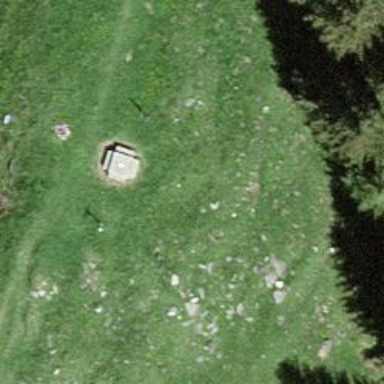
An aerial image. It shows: Picnic table located in leisure land area.